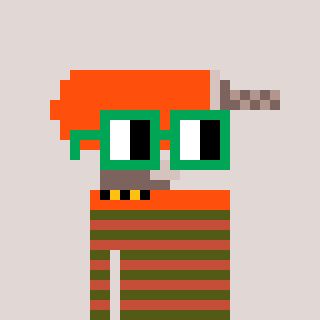
a pixel art character with square green glasses, a drill-shaped head and a rust-colored body on a warm background